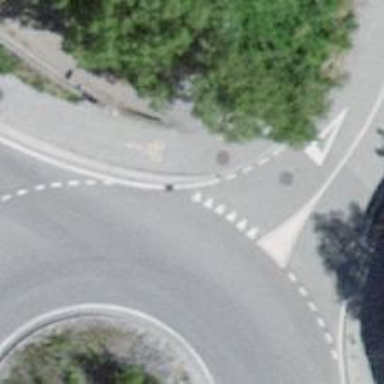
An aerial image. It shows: Concrete footway.